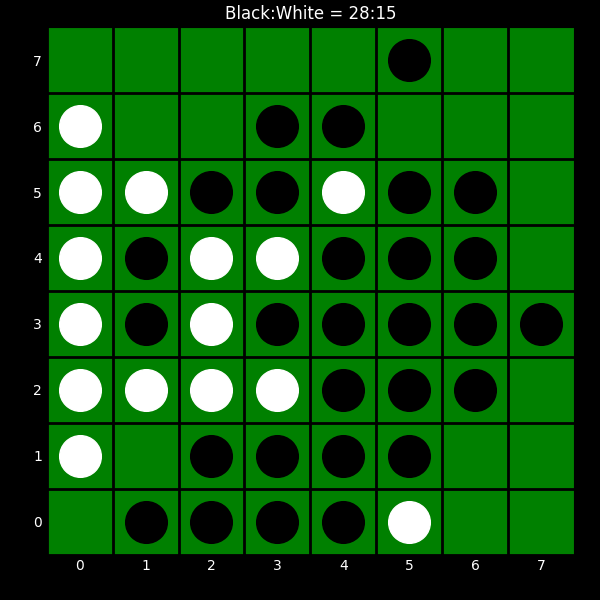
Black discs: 28
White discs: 15